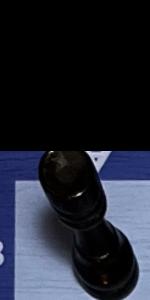
Label: Rook_Black